Field crop: maize
Growth stage: 2
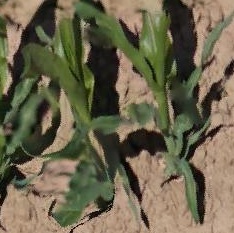
Species: maize